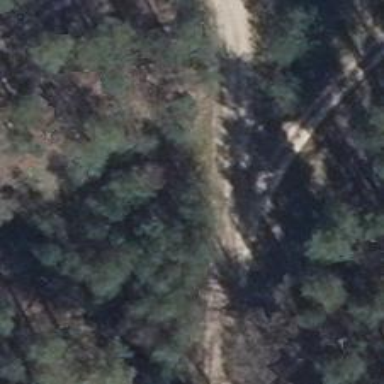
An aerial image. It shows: Sandy track with grade2 tracktype.